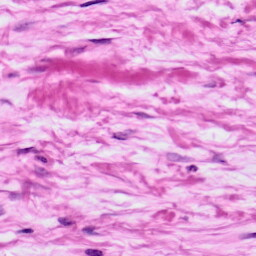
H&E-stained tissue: Ovarian